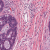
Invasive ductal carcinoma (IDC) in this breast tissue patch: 0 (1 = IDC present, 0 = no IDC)